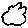
Label: cloud